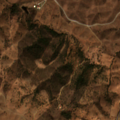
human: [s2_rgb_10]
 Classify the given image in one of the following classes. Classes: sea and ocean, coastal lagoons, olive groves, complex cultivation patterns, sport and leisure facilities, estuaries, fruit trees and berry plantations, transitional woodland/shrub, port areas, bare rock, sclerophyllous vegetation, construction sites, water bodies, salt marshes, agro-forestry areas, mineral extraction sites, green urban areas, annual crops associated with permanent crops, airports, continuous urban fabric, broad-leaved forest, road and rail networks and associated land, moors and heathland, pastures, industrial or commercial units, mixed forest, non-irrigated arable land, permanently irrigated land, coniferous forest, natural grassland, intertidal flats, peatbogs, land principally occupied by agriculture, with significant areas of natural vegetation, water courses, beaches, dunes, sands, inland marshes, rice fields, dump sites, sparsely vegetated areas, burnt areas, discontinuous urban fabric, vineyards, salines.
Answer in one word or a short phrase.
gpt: pastures, agro-forestry areas, broad-leaved forest, transitional woodland/shrub